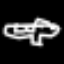
Label: airplane